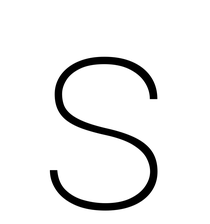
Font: Roboto_Thin